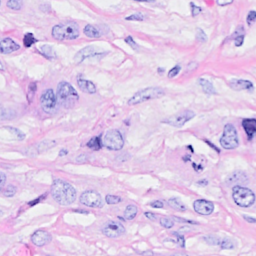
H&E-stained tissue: Breast